Question: even i resynced the gradle,i still cant see the design view.it happens with all projects,Even i started a totaly new project and it has the same problem

Errors:
1)Render problem: failed to find style 'coordinateLayoutStyle' in current theme.
2)Using private resources: The resources @string/appbar_scrolling_view_behaviour is marked as private in com.android.support.design .
3) Missing styles: Missing styles, is the correct theme chosen for this layout?
4) Failed to instantiate one or more classes: The following classes could not be instantiated:
-android.support.design.widget.CoordinatorLayout
-android.support.design.widget.AppbarLayout
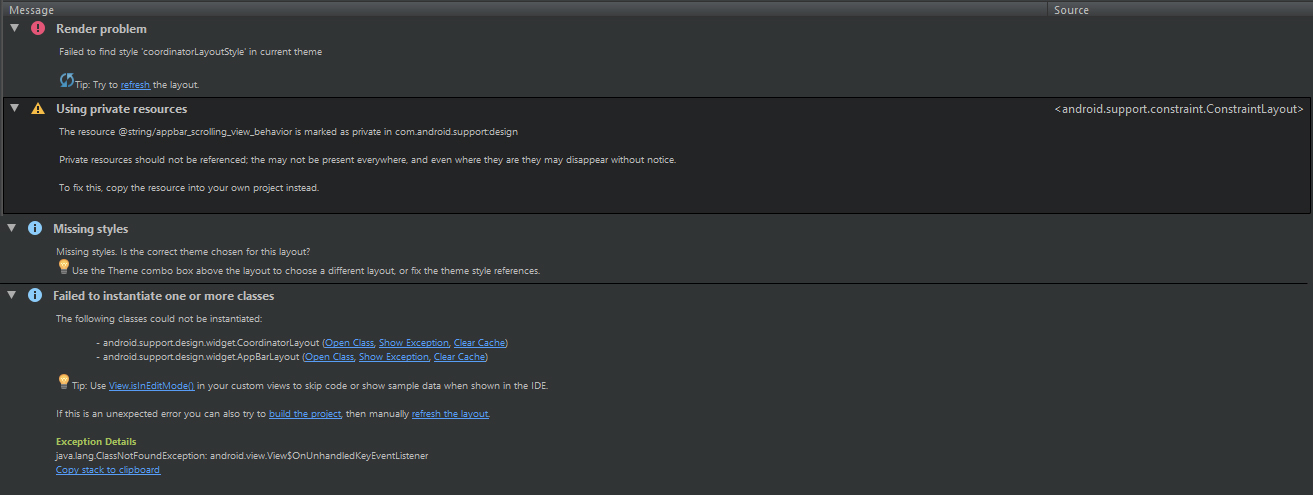
Answer: I figured it out,Actually there is a problem with SDK 28.
Use SDK version 27 i.e in your "" and change
'''
compileSdkVersion 28
targetSdkVersion 28
'''
'''
compileSdkVersion 27
targetSdkVersion 27
'''
'''
implementation 'com.android.support:appcompat-v7:27.1.1'
implementation 'com.android.support:design:27.1.1'
'''
This will solve the issue,but it will still show an
To solve this issue write this into
'''
<style name="Apptheme.NoActionBar">
<item name="coordinatorLayoutStyle">@style/Widget.Design.CoordinatorLayout</item>
</style>
'''
Hope so that will help you!